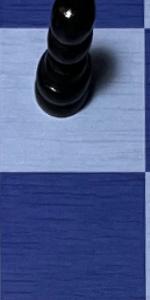
Label: Empty